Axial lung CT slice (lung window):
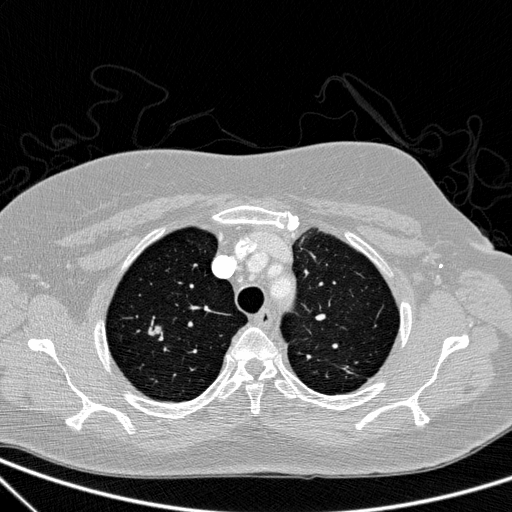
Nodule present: yes
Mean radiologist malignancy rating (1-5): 4.25